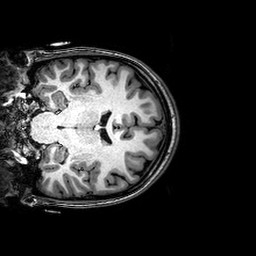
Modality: T1w
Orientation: coronal
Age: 21
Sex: female